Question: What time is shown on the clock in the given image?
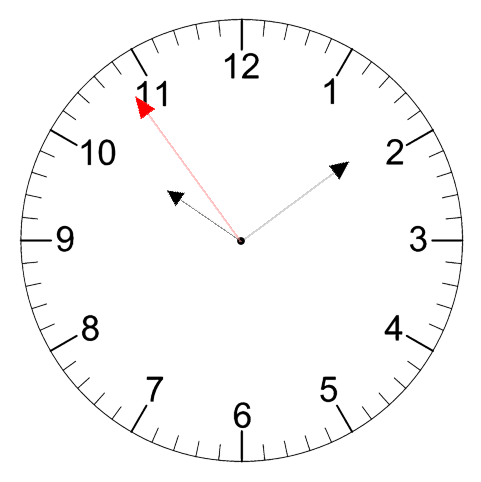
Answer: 10:08:54